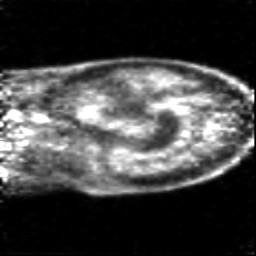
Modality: PET
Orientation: sagittal
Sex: female
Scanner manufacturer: siemens